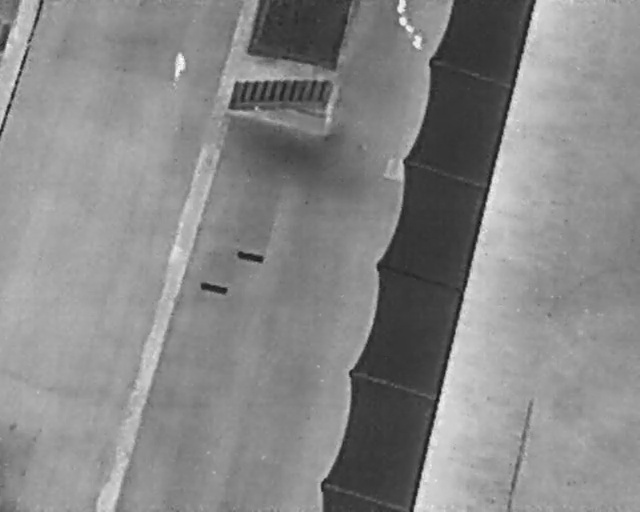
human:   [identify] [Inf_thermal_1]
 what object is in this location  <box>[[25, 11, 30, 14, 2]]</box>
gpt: <ref>1 large person at the top left</ref>